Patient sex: M
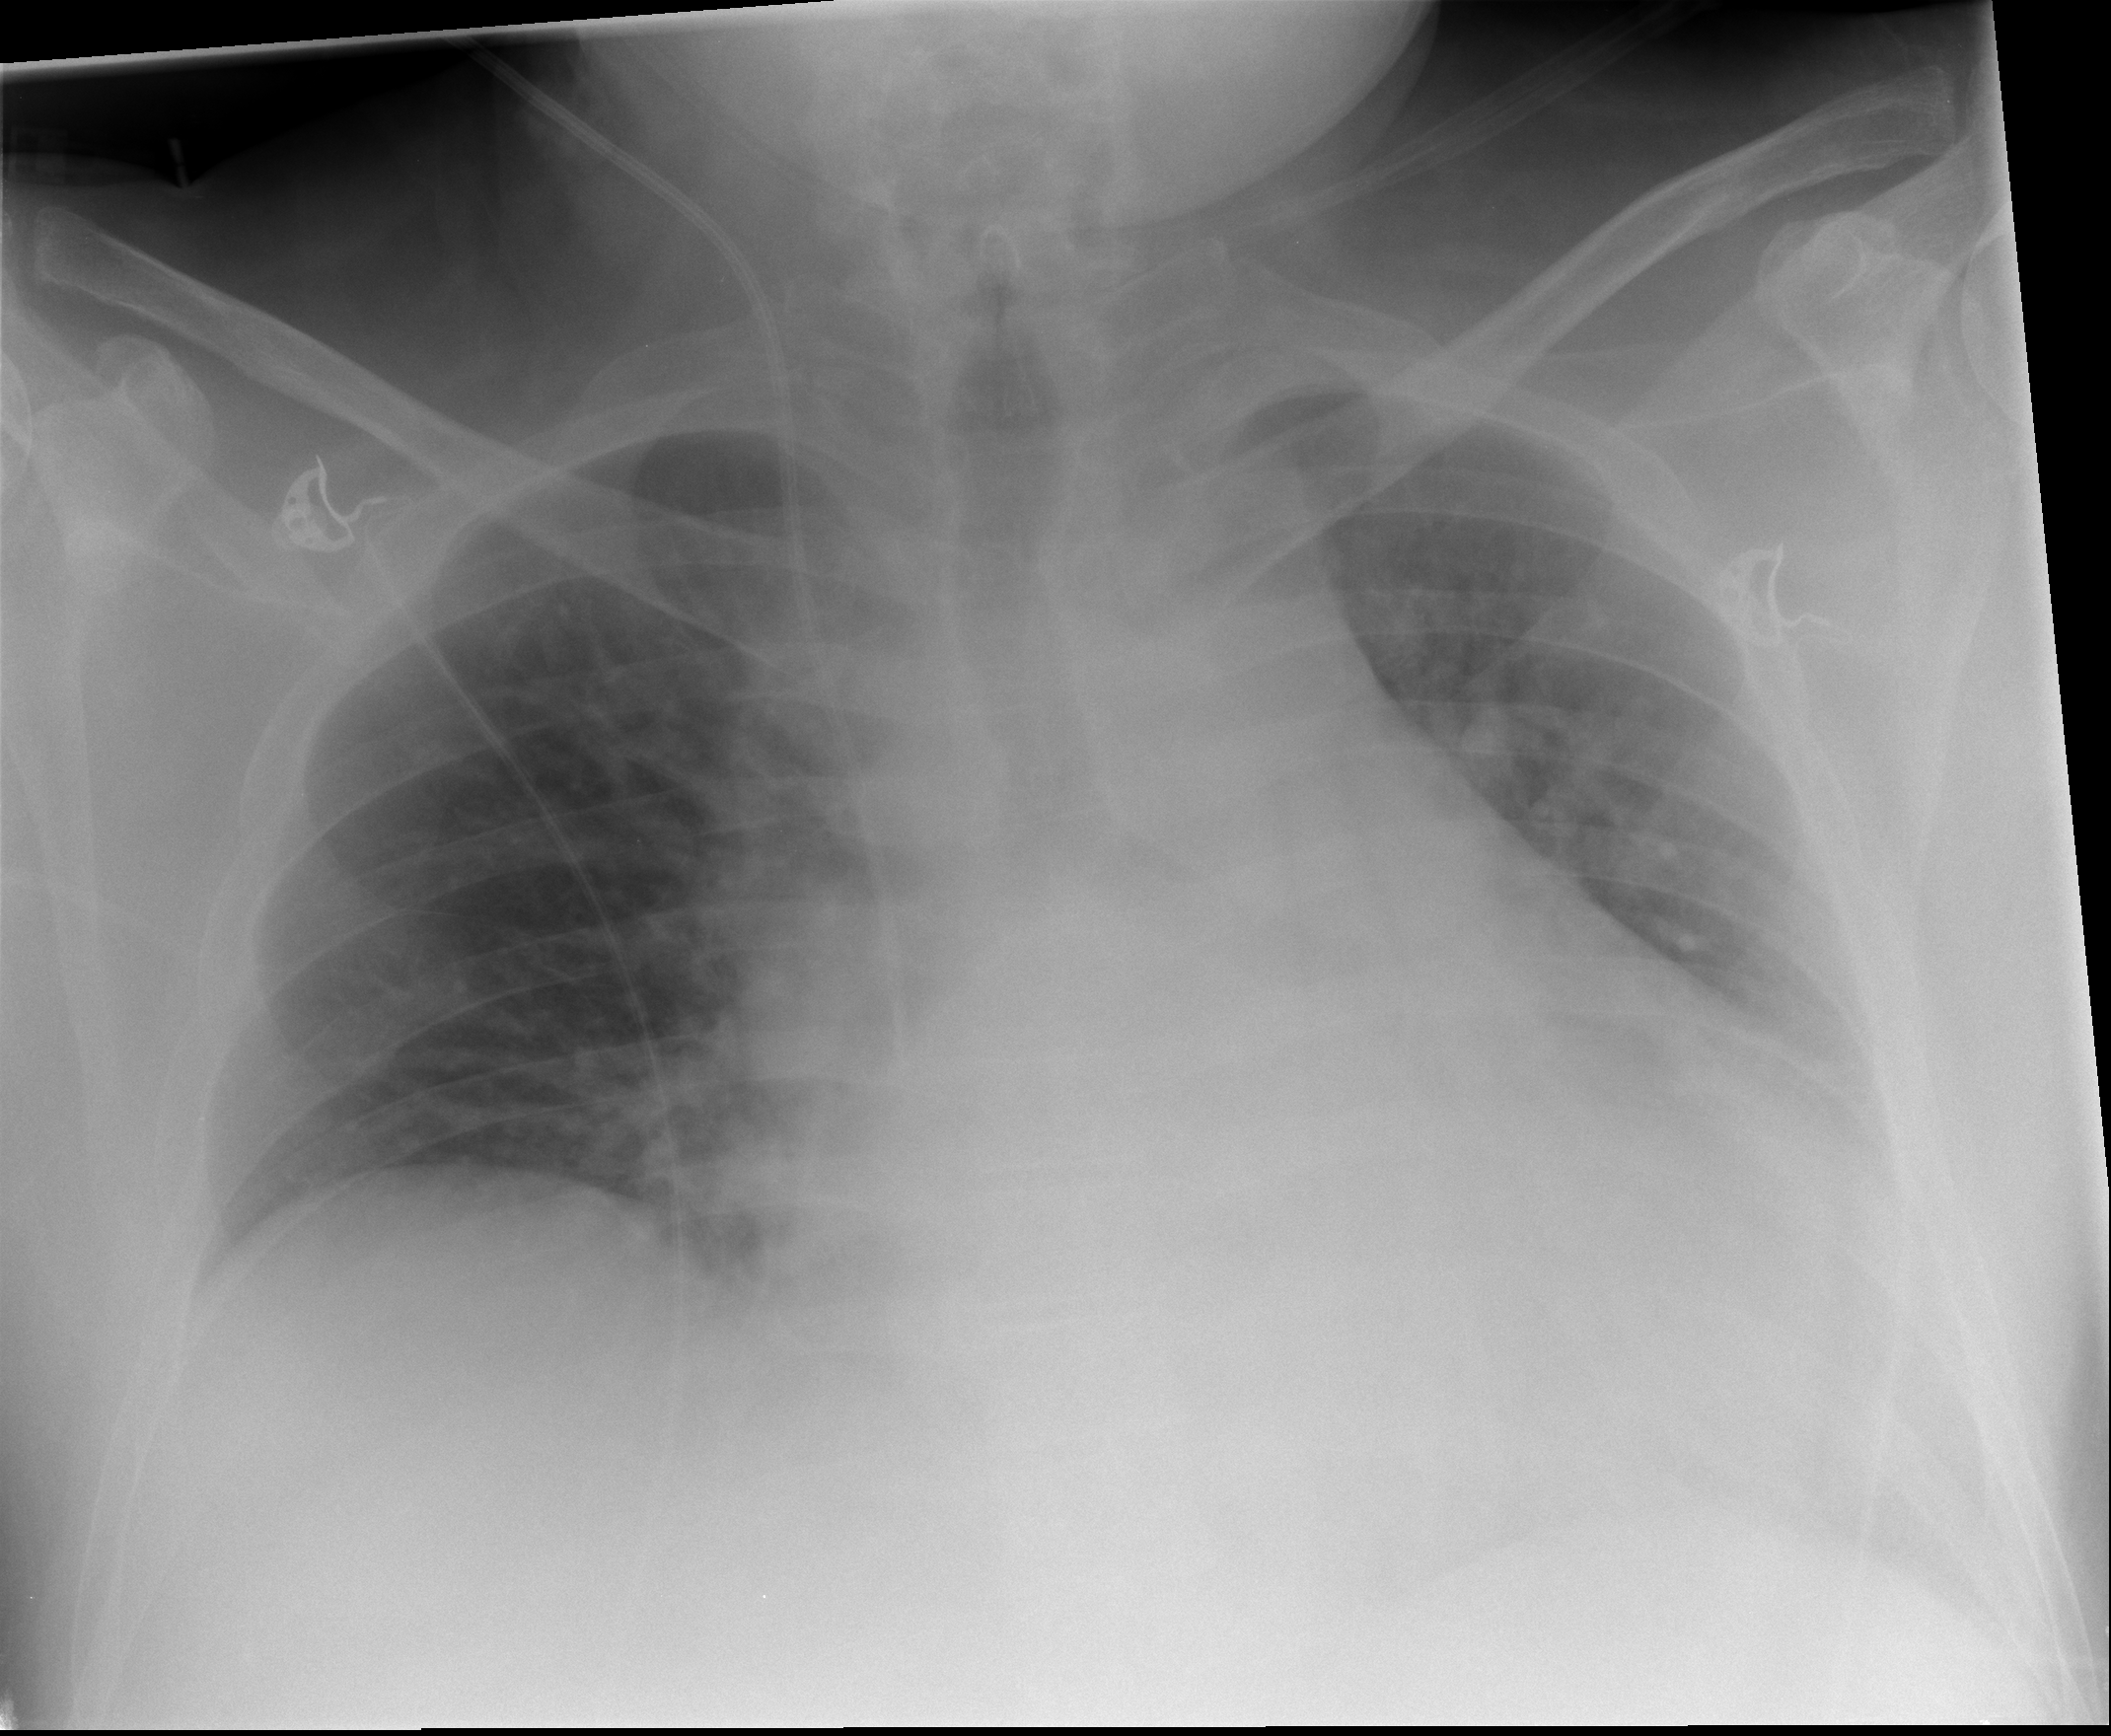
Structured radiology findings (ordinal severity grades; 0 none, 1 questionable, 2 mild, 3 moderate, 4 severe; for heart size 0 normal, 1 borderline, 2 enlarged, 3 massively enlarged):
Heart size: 2
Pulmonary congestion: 3
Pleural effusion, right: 0
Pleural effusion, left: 1
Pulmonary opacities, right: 0
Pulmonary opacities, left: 0
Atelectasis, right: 0
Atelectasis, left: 0